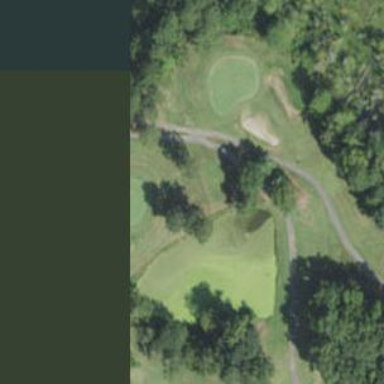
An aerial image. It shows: Path designated for golf carts.